Interaction volume radius: 5 \u00c5
Interaction volume height: 20 \u00c5
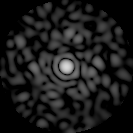
Disorder parameter: 0.851